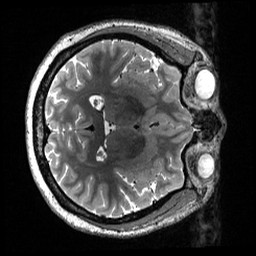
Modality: T2w
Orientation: axial
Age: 24
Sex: female
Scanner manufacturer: siemens
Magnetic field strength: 3 T
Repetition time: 3.2 s
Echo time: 0.565 s